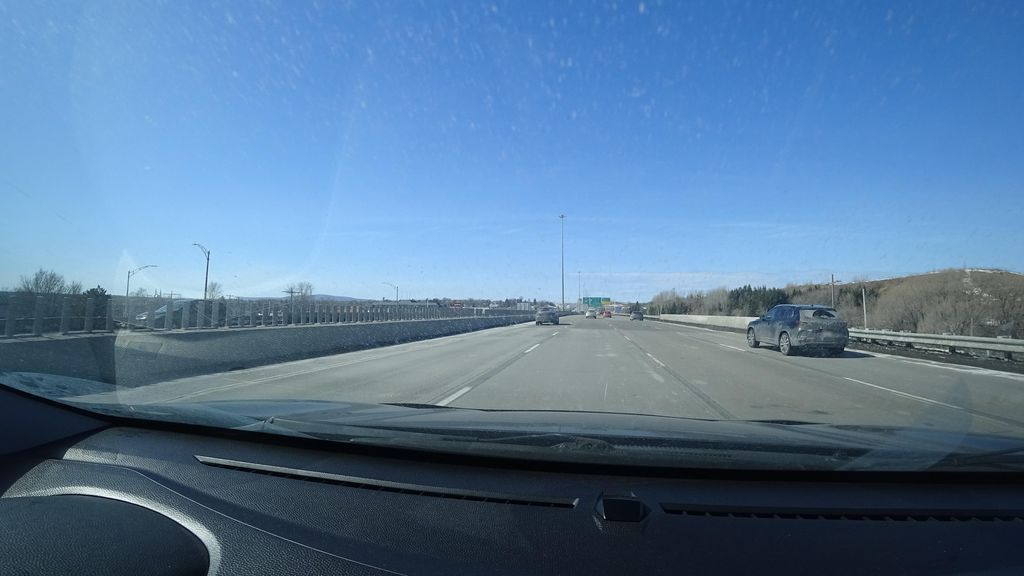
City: quebec_city